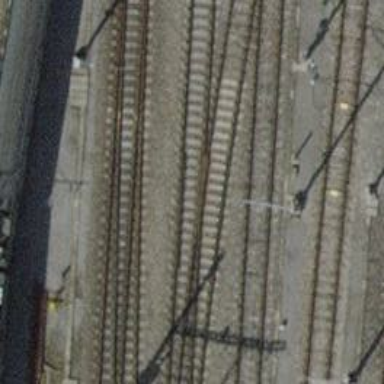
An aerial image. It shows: Single-track electrified railway siding with contact line.